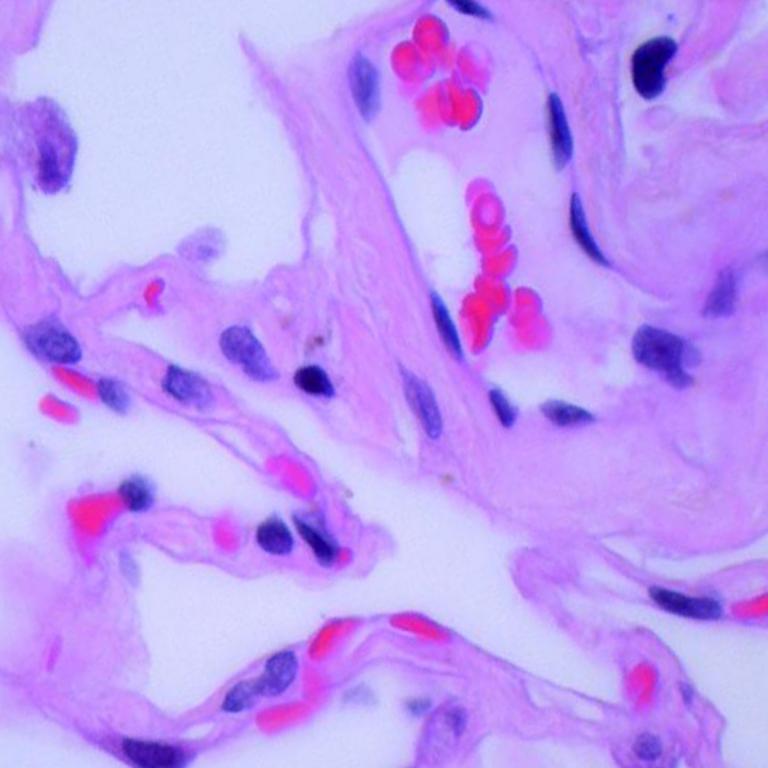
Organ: lung
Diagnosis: benign